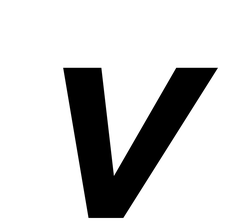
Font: InstrumentSans-Italic_SemiBold_Italic